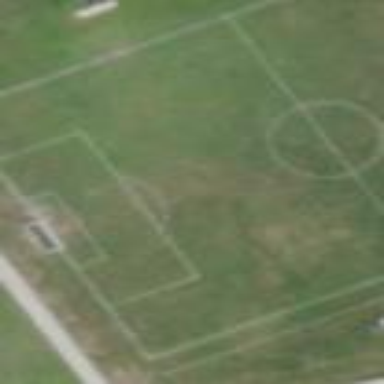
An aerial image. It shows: Athletics pitch used for leisure sports activities.